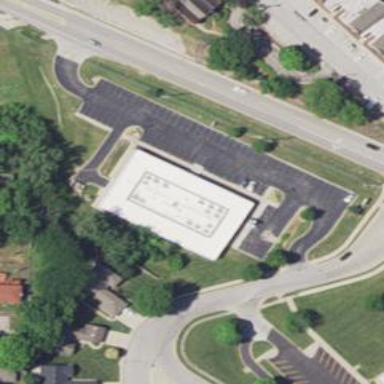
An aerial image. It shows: Office building.